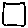
Label: square